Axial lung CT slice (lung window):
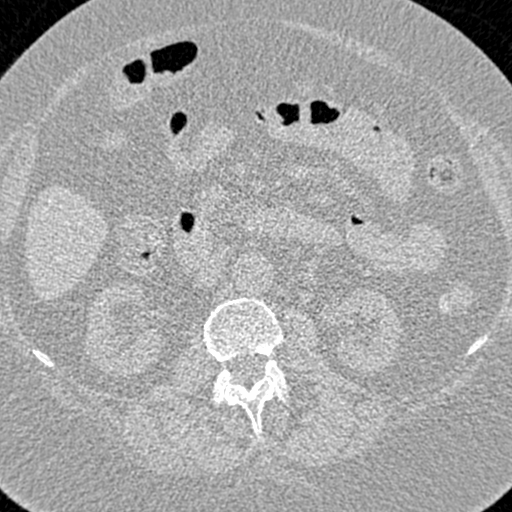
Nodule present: no